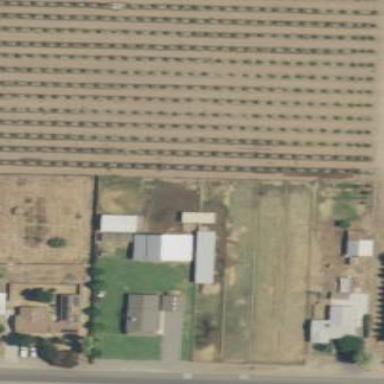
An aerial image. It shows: Orchard.